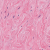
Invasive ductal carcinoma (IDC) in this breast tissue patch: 0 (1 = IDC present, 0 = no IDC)